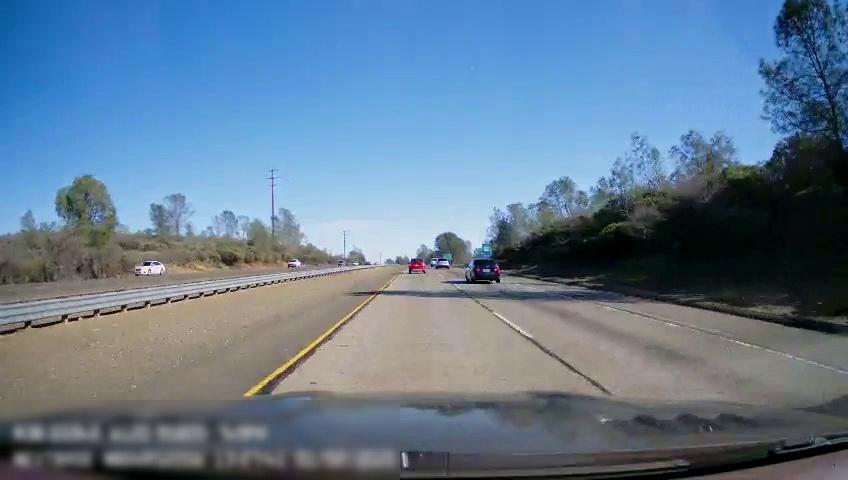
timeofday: Day
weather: Sunny
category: Drivable Space
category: Drivable Space
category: Vehicles | SUV
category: Vehicles | SUV
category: Vehicles | SUV
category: Vehicles | Car
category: Vehicles | Truck
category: Lanes | Current Lane
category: Lanes | Current Lane
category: Lanes | Alternate Lane
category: Traffic | Signs
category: Traffic | Signs